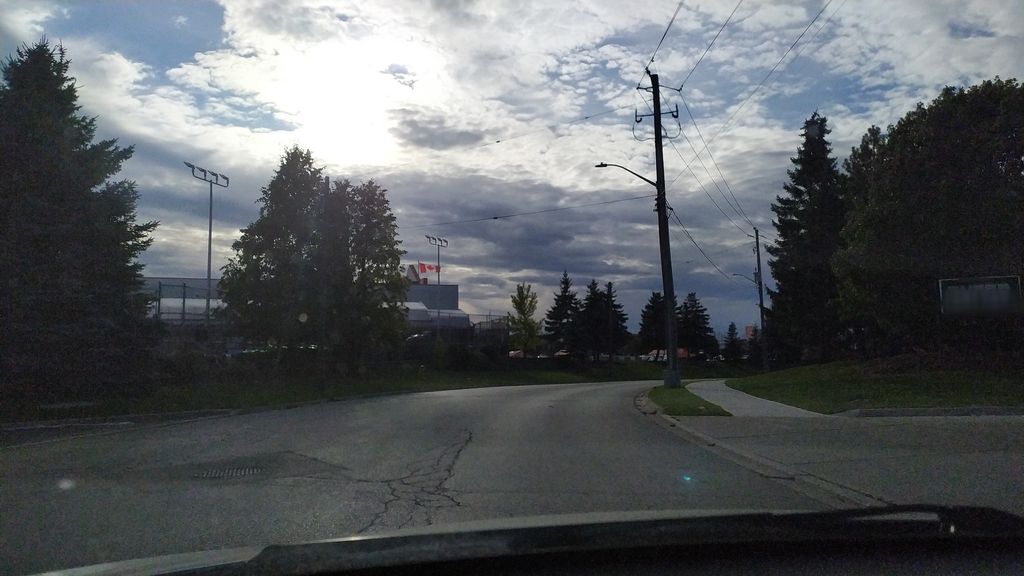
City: kitchener-waterloo